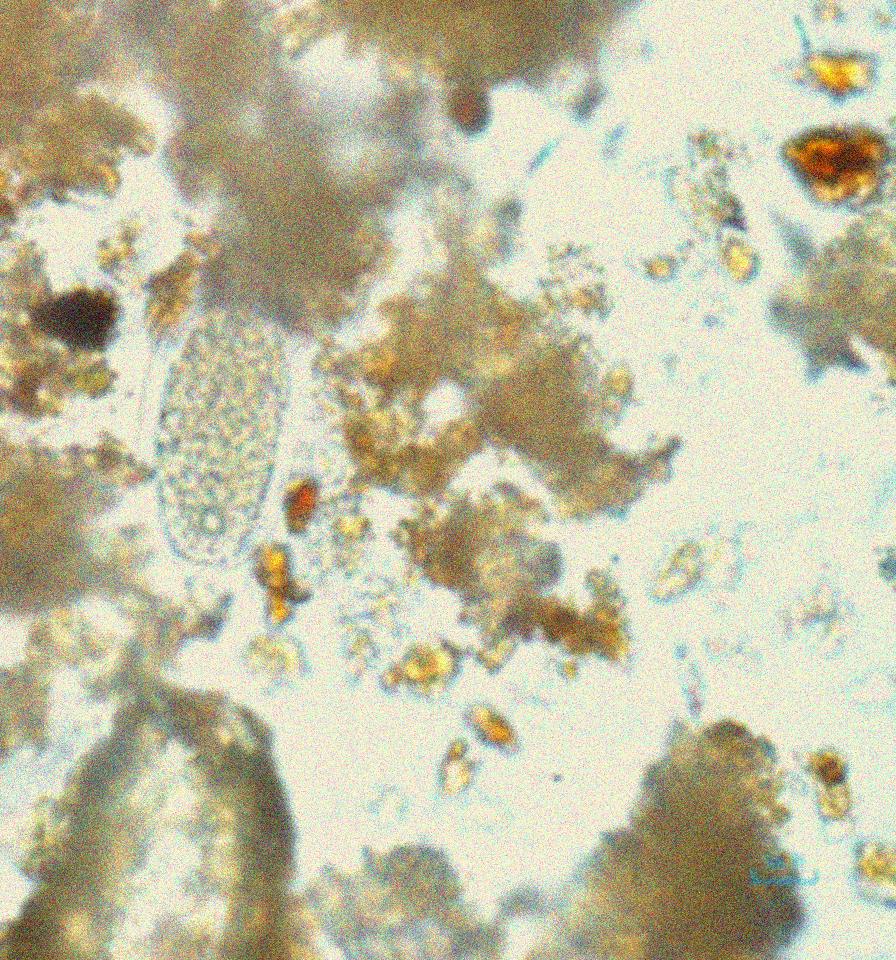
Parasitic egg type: Hookworm egg